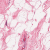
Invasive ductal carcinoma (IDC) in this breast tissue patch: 0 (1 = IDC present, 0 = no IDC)